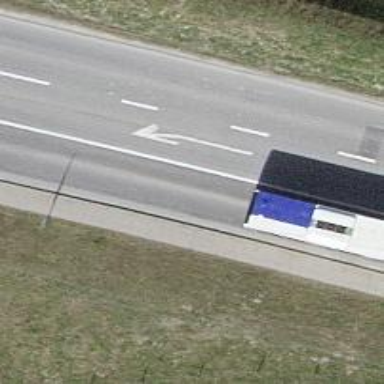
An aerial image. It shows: Secondary road.